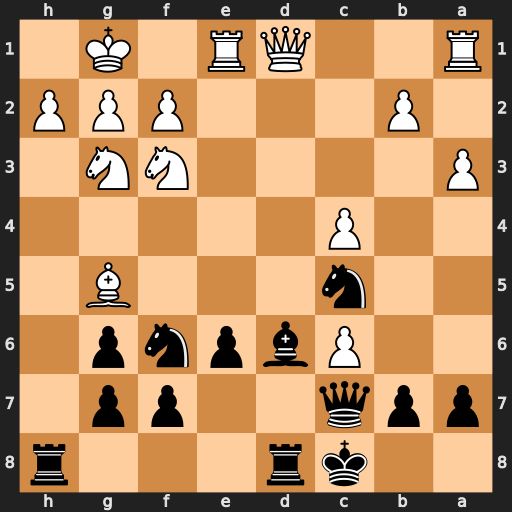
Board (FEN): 2kr3r/ppq2pp1/2Pbpnp1/2n3B1/2P5/P4NN1/1P3PPP/R2QR1K1
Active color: b
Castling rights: -
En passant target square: -
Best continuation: Bxg3 hxg3 Rxd1